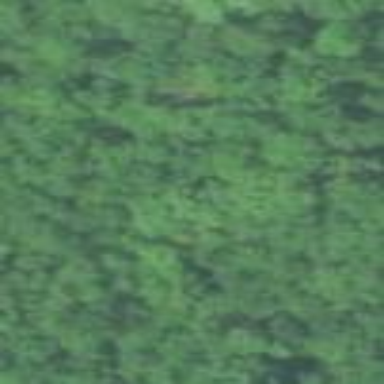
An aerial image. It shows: Mixed woodland area with various types of leaves.